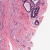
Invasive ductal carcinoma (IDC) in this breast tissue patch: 1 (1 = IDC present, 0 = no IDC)